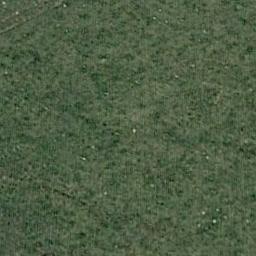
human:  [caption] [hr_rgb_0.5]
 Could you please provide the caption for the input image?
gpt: The meadow is dense but uneven .

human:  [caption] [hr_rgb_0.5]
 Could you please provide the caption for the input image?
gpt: A large lush green meadow covered with green grass .

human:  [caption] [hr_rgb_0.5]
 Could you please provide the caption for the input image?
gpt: The entire image is dominated by grass .

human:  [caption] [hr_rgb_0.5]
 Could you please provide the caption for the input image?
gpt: This meadow has dense lower grasses and some taller grasses .

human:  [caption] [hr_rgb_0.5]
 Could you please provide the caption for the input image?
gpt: There are some green bushes and white rocks on the green meadow .